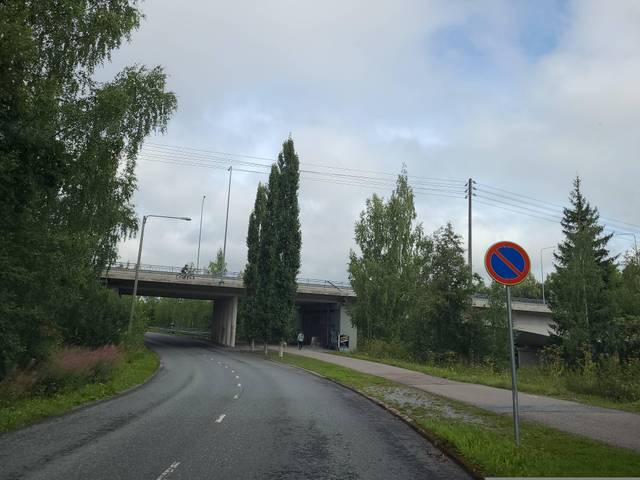
Region: Finland
Coordinates: 61.469, 23.525